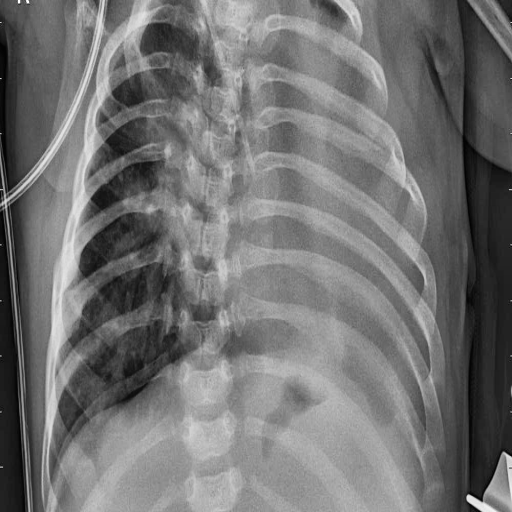
Finding: PNEUMONIA